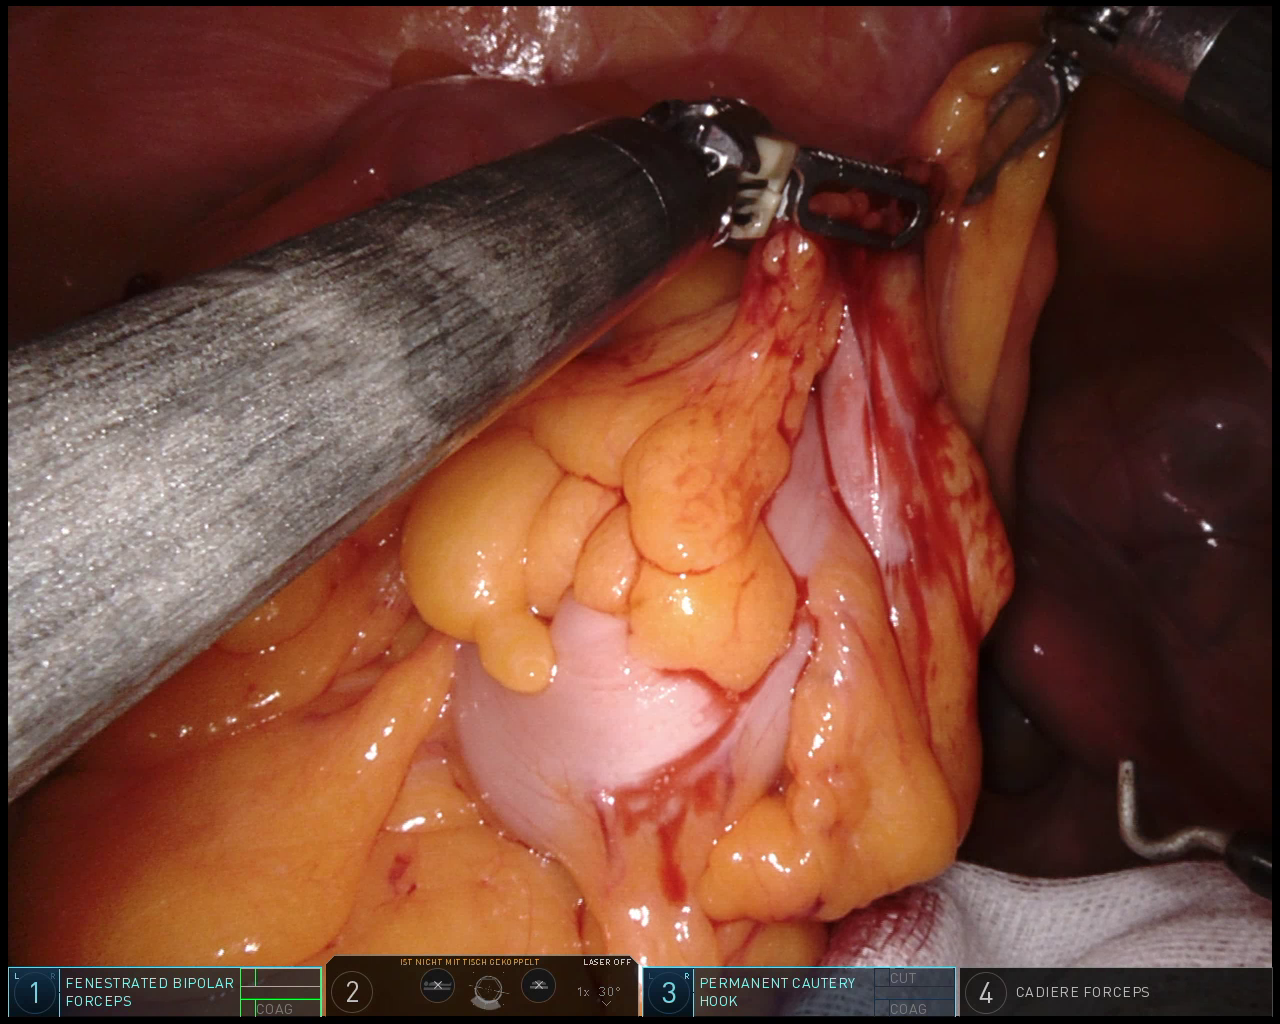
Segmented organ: colon
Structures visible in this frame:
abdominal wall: yes
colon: yes
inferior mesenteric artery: no
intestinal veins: no
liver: no
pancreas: no
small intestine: no
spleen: no
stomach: no
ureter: no
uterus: yes
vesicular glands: no